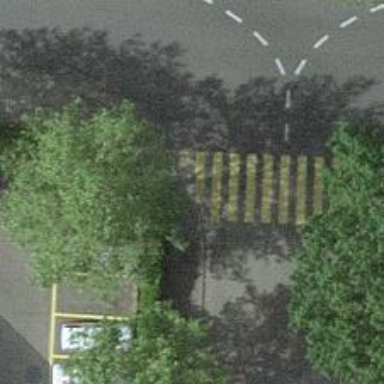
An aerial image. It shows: Kerb barrier.